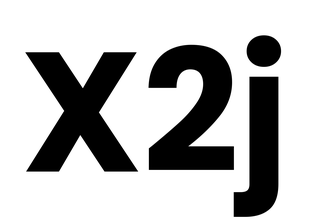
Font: Poppins-Bold